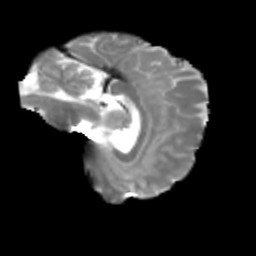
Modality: T2w
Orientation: sagittal
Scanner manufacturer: siemens
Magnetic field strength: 3 T
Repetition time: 4 s
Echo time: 0.0594 s